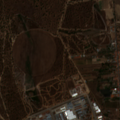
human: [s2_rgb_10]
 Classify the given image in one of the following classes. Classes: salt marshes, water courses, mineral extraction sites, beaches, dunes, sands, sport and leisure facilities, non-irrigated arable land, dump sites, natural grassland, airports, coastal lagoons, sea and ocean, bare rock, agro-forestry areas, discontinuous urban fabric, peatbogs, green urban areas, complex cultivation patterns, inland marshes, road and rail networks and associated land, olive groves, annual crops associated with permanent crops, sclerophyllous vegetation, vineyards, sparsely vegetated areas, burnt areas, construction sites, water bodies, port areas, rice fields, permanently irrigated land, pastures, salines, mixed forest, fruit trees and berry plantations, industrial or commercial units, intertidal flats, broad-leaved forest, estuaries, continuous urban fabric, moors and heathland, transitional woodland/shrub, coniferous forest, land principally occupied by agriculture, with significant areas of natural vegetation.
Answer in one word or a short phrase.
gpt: industrial or commercial units, non-irrigated arable land, permanently irrigated land, olive groves, annual crops associated with permanent crops, agro-forestry areas, broad-leaved forest